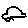
Label: car